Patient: sex M, age 17
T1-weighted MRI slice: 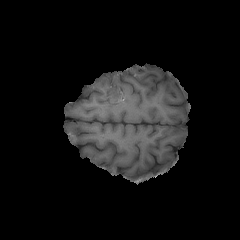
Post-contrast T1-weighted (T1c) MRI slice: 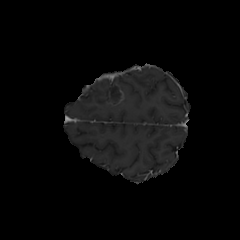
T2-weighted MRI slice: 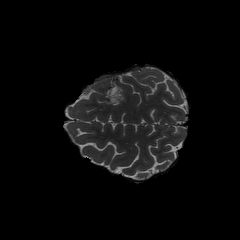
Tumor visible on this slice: yes
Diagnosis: Astrocytoma, IDH-mutant
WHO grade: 4